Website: apple
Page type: billing-address
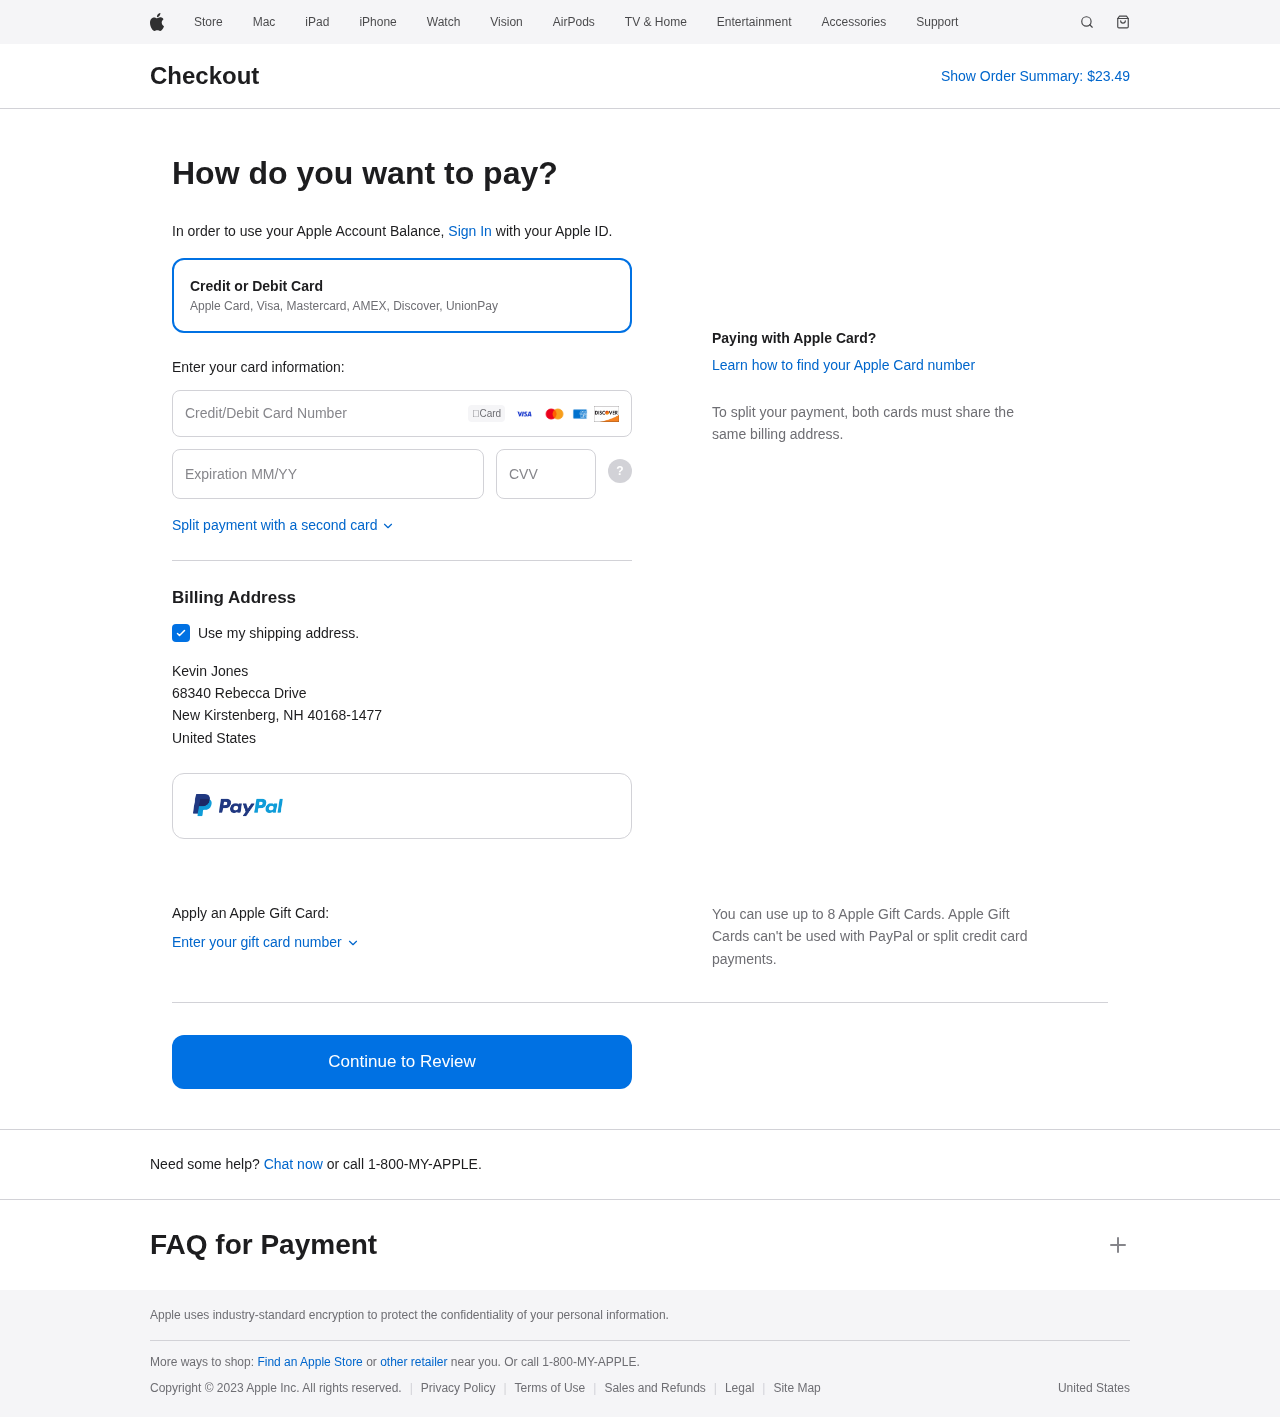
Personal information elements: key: PII_CARD_CVV
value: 248
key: PII_CARD_EXPIRY
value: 08/29
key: PII_CARD_NUMBER
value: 4339 2792 6627 2669
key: PII_CITY
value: New Kirstenberg
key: PII_COUNTRY
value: United States
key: PII_FULLNAME
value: Kevin Jones
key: PII_POSTCODE_FULL
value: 40168-1477
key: PII_STATE_ABBR
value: NH
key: PII_STREET
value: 68340 Rebecca Drive
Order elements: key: ORDER_TOTAL
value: $23.49